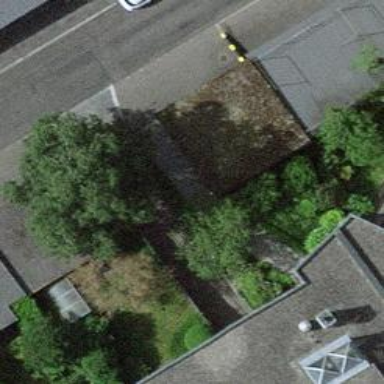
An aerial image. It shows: Group of garages.